Question: I'm trying to make a portable class library in VS2010. By default, it seems to be targeting '.NET Framework 4 and higher'. I need to target 4.03 or higher because I need some features that were added ('System.Xml.Linq'). But when I try to change the target framework, the change doesn't work. I get this dialog:

I can choose one of the other frameworks and say 'OK', but when I look again, it's set back to the same Framework 4.0 setting, and my code using the 4.03 features still doesn't compile. What's going on here?
: It does let me choose 4.5 as long as I don't choose 'Mono for Android' or 'VS Mono Touch'. It looks like something in those libraries requires 4.0, but I don't understand why, since 4.5 is backwards compatible. And this is for use in Mono, so I need those.
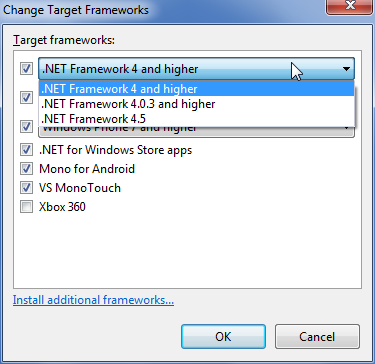
Answer: I figured this out with some hacking of the configuration files for the portable framework. First, <URL> to do a similar thing for MonoTouch.
In the .csproj file for the PCL project, I found this line:
'''
<TargetFrameworkProfile>Profile95</TargetFrameworkProfile>
'''
which points to this folder:
'''
C:\Program Files (x86)\Reference Assemblies\Microsoft\Framework\.NETPortable4.0\Profile\Profile95
'''
In that folder, there's a subfolder called 'SupportedFrameworks' and this was missing the magic files 'MonoAndroid,Version=v1.6+.xml' and 'VSMonoTouch,Version=v1.0+.xml'. I added these, as described in the linked post, and now it works.